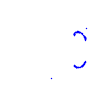
Particle: pion